Interaction volume radius: 5 \u00c5
Interaction volume height: 15 \u00c5
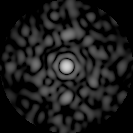
Disorder parameter: 0.8251